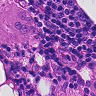
Metastatic tissue present: no